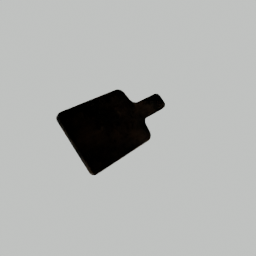
Label: tools